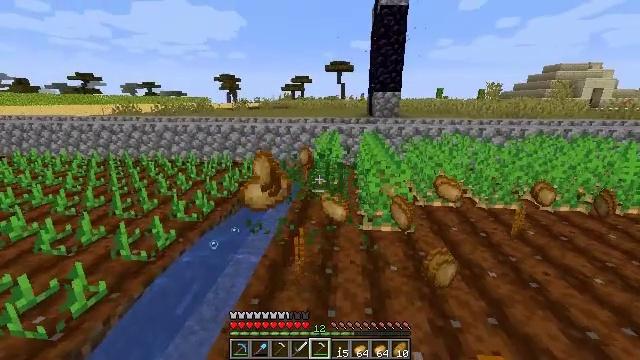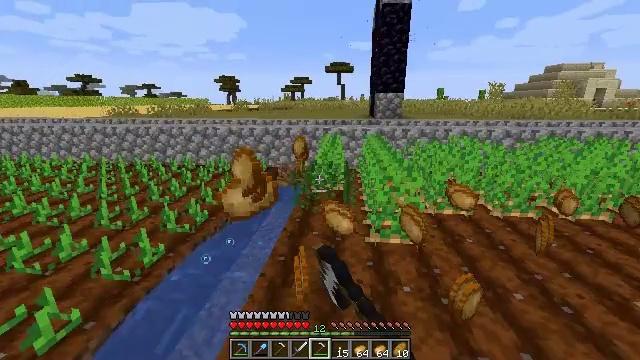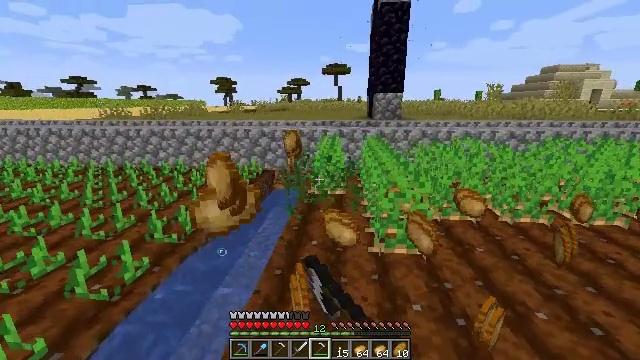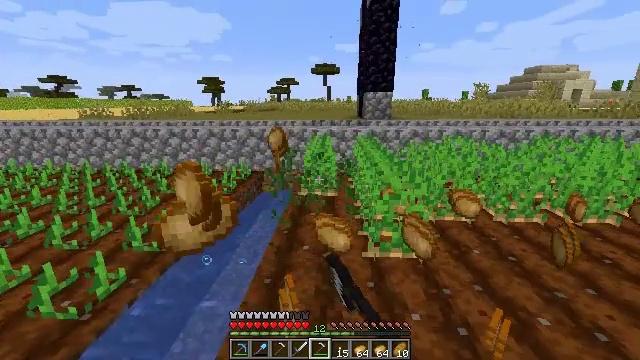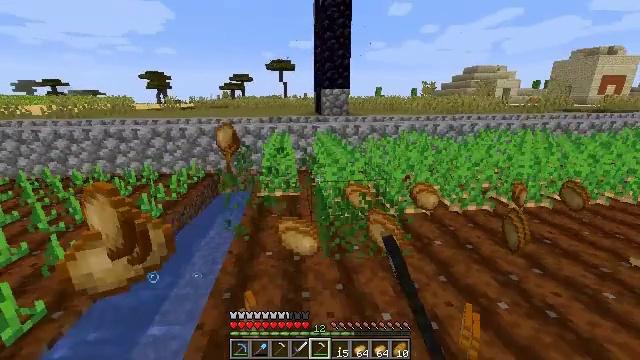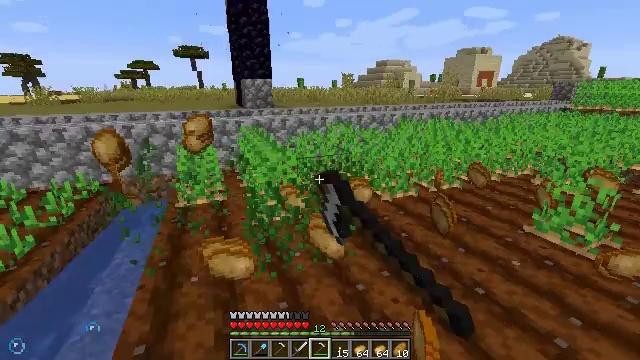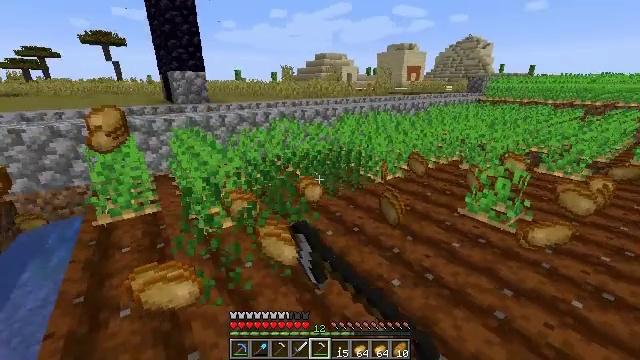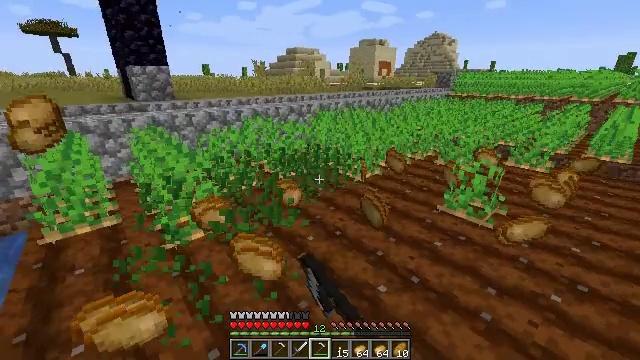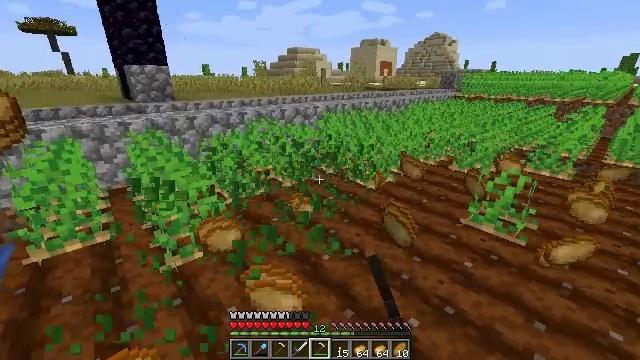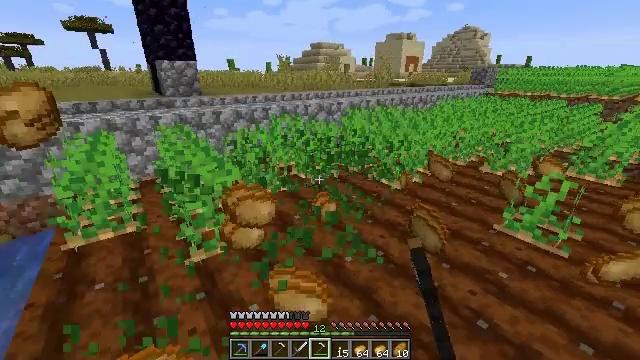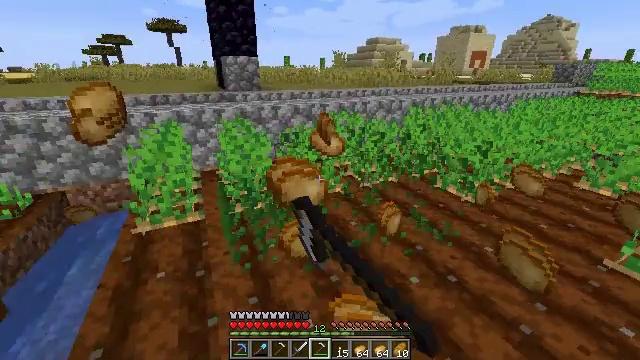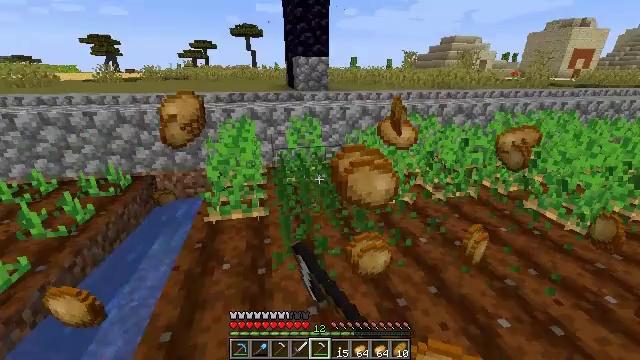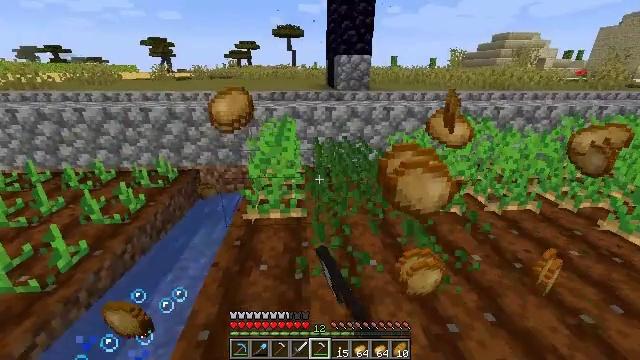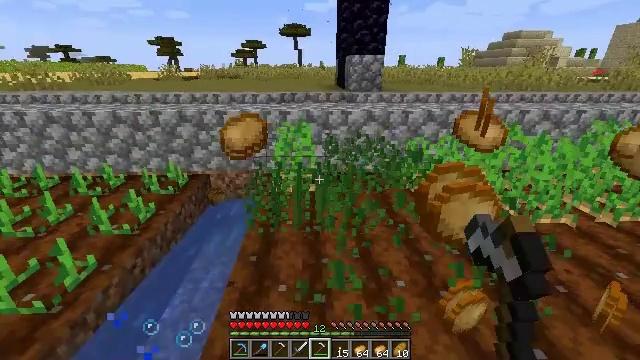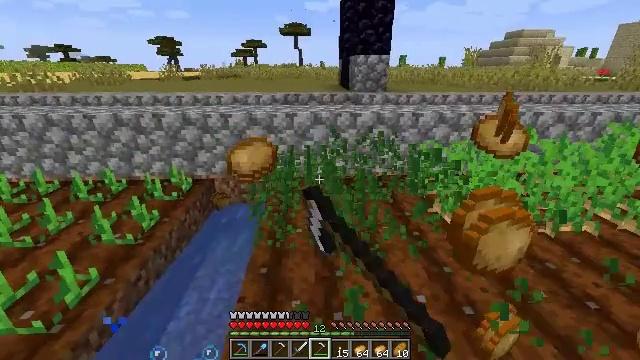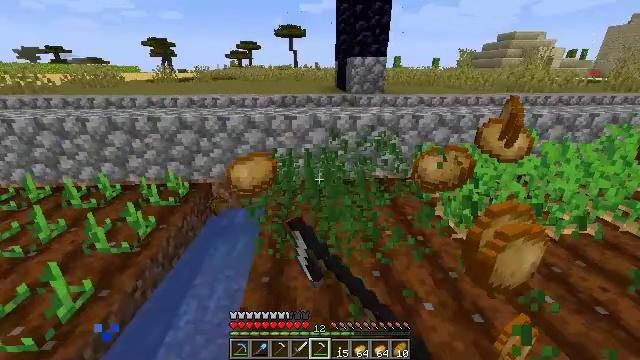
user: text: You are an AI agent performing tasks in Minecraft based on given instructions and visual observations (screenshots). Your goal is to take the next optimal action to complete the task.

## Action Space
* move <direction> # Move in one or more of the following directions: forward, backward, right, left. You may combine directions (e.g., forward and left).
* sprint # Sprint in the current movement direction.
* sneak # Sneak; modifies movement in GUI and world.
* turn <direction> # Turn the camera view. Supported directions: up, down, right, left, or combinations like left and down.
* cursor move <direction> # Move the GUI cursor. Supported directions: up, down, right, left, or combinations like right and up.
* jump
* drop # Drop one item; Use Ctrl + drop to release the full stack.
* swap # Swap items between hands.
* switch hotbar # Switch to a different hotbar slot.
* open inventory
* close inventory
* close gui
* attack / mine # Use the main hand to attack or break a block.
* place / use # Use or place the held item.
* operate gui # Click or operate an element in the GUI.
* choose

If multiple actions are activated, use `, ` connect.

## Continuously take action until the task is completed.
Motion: motion action
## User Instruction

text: Break the potato plant to gather potatoes.
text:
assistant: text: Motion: move forward, attack / mine
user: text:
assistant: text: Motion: move forward, attack / mine
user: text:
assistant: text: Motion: move forward, turn right, attack / mine
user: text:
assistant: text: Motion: move forward, turn right, attack / mine
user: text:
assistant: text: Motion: move forward, turn right and down, attack / mine
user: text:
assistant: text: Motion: move forward, turn right and down, attack / mine
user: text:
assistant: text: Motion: move forward and move left, turn right, attack / mine
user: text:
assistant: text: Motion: move forward and move left, attack / mine
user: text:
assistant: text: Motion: move forward and move left, turn left, attack / mine
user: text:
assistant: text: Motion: move forward and move left, turn left, attack / mine
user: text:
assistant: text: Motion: move forward and move left, turn left, attack / mine
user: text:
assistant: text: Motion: move forward and move left, turn left, attack / mine
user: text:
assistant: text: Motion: move forward and move left, turn left, attack / mine
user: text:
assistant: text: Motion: move forward and move left, attack / mine
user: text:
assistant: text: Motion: move forward and move left, turn right, attack / mine
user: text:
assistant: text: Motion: move forward, turn right, attack / mine
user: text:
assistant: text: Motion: move forward, turn right, attack / mine
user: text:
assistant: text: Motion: move forward, turn right, attack / mine
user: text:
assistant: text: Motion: move forward, turn right, attack / mine
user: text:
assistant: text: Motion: move forward and move left, turn right, attack / mine
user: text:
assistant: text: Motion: move forward and move left, turn right, attack / mine
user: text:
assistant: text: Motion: move forward and move left, turn right and down, attack / mine
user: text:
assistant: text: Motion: move forward and move left, turn right, attack / mine
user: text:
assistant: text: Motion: move forward and move left, turn right, attack / mine
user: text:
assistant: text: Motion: move forward and move left, turn right, attack / mine
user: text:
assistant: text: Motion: move forward and move left, turn right, attack / mine
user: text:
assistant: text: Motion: move forward and move left, turn right, attack / mine
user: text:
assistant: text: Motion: move forward and move left, turn right, attack / mine
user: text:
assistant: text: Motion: move forward and move left, turn right, attack / mine
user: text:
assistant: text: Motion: move forward, turn right, attack / mine